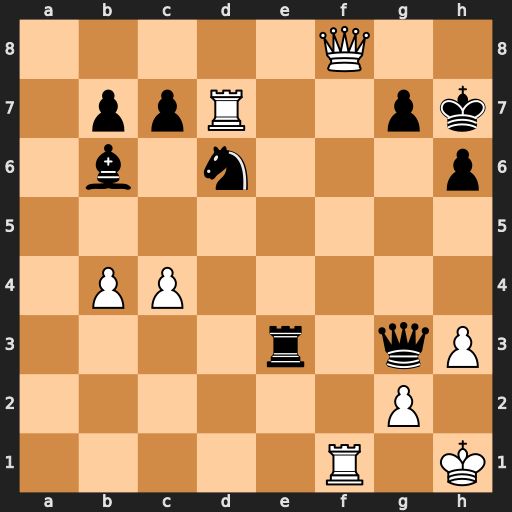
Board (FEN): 5Q2/1ppR2pk/1b1n3p/8/1PP5/4r1qP/6P1/5R1K
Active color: w
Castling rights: -
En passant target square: -
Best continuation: c5 Bxc5 bxc5